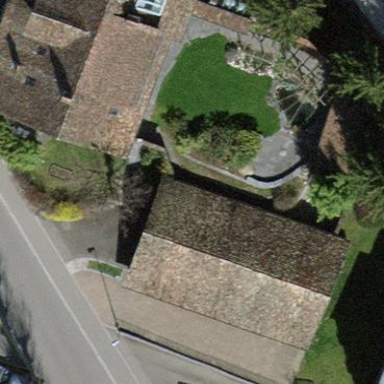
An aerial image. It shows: Garage with pitched roof.